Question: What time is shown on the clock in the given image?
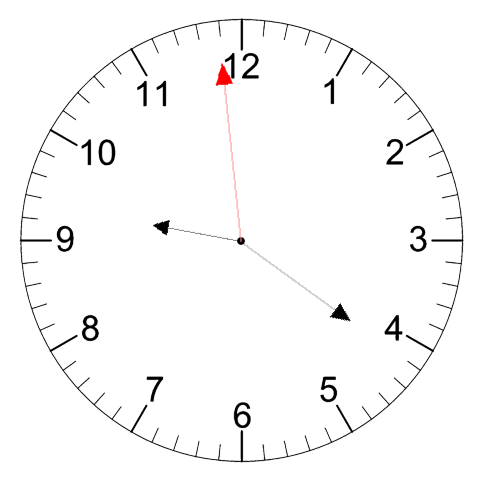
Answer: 09:20:59